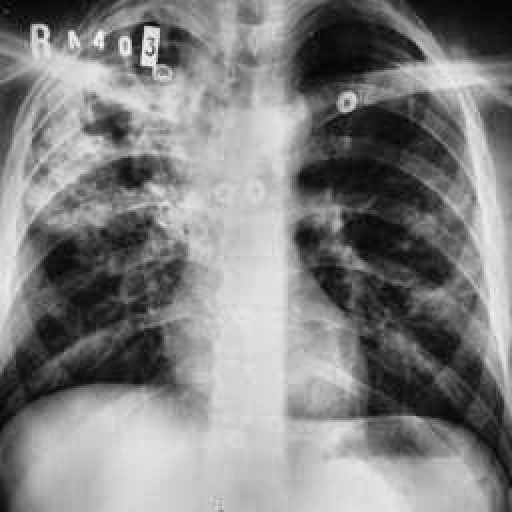
Finding: TUBERCULOSIS